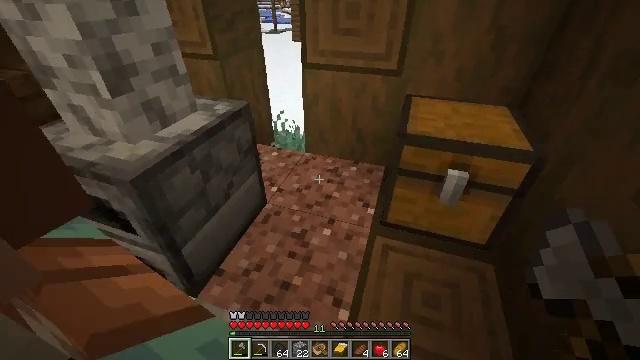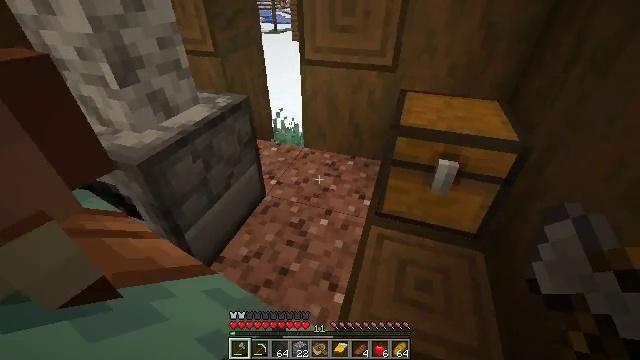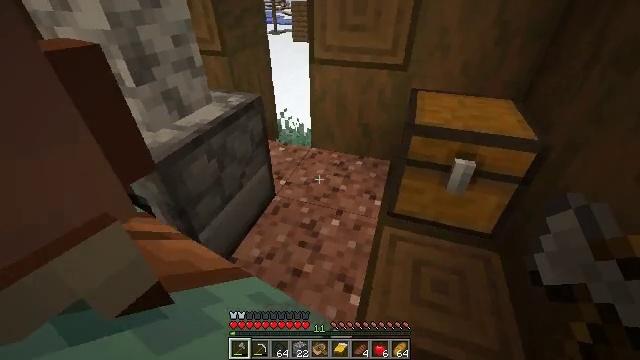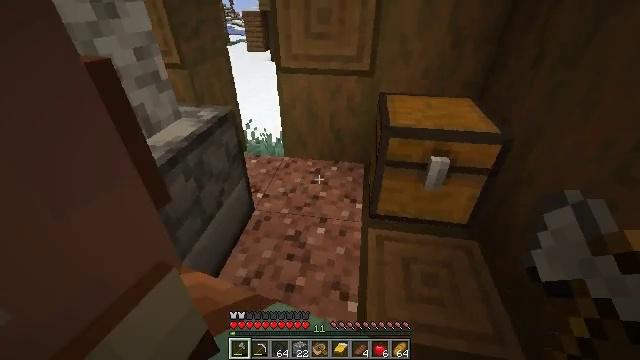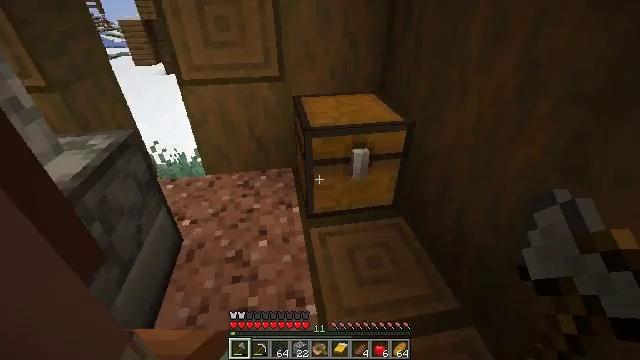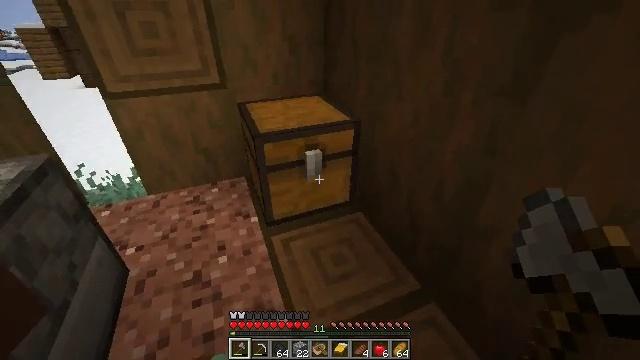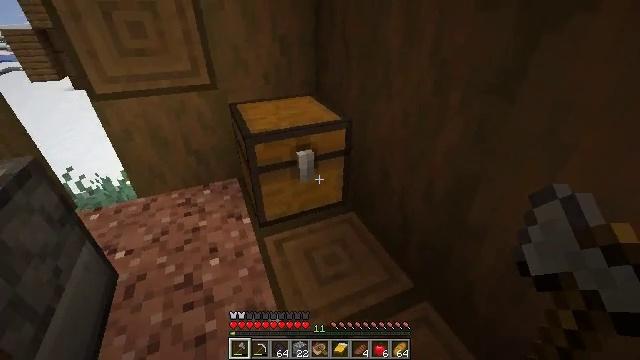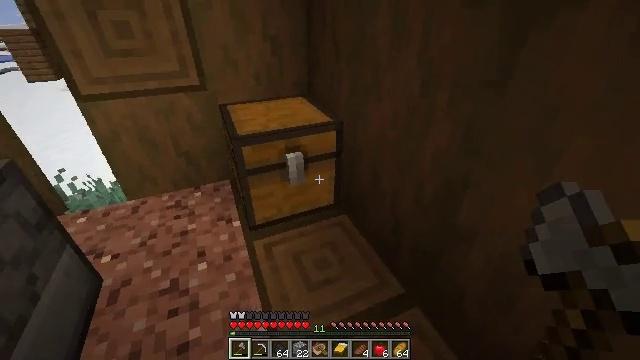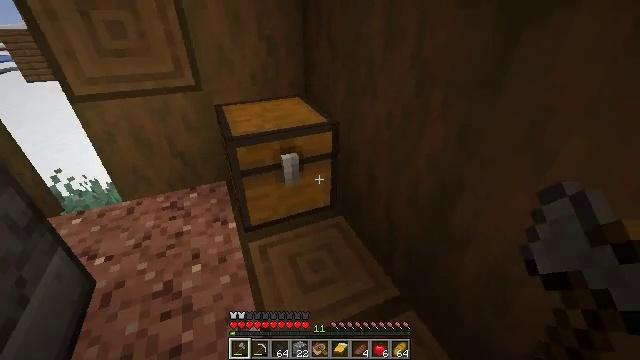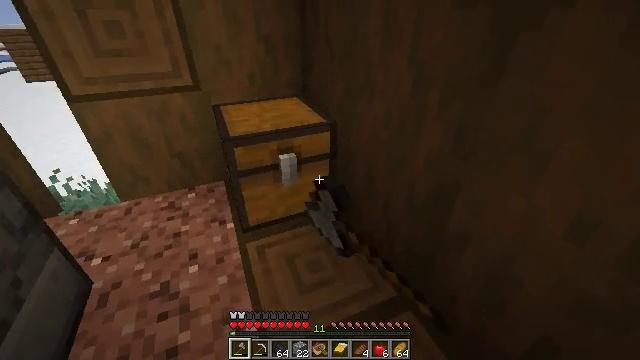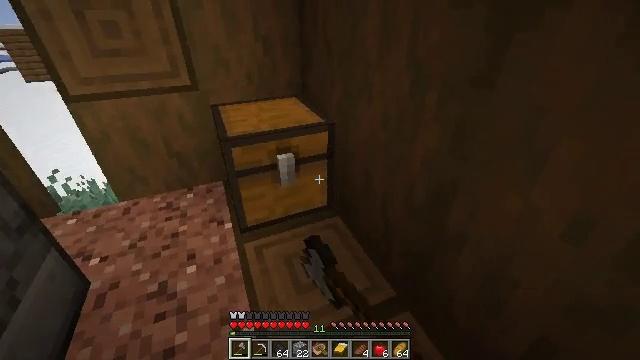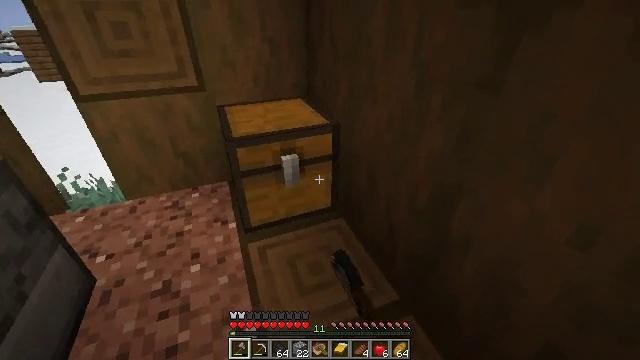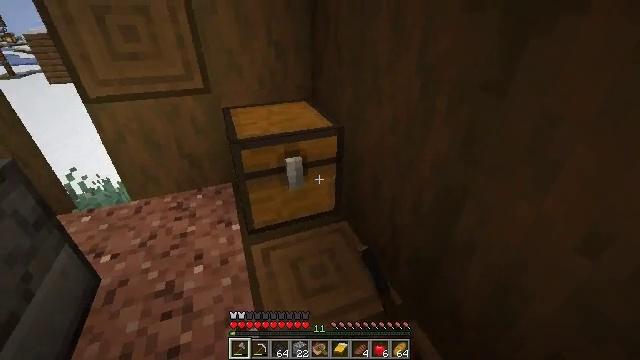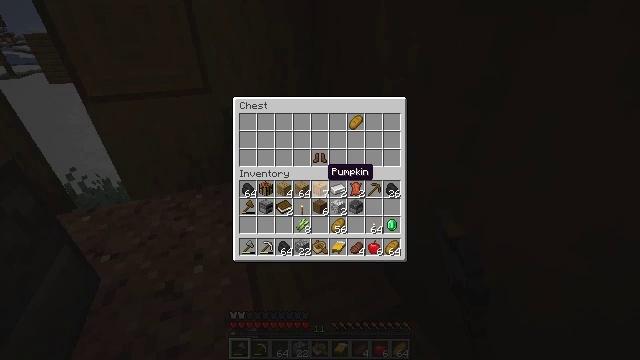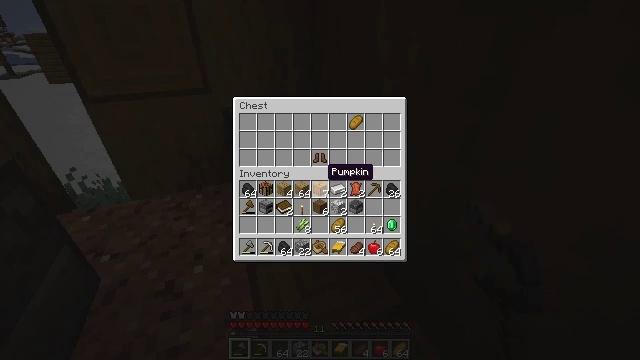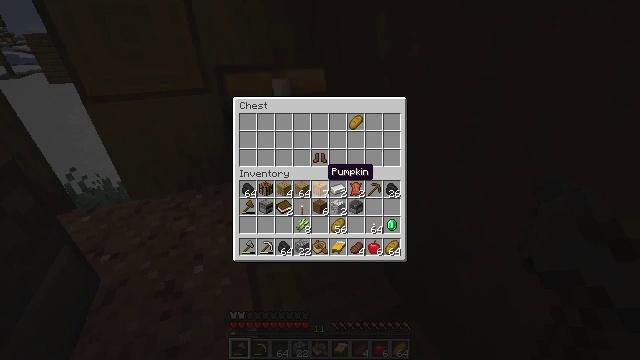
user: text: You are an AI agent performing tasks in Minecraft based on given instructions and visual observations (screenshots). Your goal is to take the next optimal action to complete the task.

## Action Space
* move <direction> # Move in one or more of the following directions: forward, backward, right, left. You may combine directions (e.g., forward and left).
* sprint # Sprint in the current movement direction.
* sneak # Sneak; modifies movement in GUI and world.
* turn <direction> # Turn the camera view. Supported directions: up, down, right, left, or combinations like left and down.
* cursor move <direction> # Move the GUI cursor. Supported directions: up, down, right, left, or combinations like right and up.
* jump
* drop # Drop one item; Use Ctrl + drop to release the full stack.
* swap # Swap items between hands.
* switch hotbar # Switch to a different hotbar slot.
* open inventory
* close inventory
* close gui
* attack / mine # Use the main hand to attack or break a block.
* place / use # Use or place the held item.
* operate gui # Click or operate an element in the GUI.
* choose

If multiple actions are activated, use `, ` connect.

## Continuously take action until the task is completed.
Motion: motion action
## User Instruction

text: Attack the lantern to recycle it.
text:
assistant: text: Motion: move left
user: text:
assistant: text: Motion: move left
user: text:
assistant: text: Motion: move left, turn right and up
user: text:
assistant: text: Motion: turn right and up
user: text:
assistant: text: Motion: turn right
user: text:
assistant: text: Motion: turn right
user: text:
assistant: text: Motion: no_op
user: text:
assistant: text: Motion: use / place
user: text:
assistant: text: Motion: use / place
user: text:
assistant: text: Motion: use / place
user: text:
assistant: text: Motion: turn left
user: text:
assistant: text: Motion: turn left
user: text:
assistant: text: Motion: open gui
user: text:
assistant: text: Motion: no_op
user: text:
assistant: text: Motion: no_op
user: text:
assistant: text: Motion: no_op
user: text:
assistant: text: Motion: no_op
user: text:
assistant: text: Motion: no_op
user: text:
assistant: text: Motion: no_op
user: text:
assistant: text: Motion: no_op
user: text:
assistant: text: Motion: no_op
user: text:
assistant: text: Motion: no_op
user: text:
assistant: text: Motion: no_op
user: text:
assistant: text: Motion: cursor move up
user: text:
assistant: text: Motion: cursor move up
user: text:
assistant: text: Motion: cursor move right and up
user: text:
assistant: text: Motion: no_op
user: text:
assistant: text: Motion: no_op
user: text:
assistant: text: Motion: no_op
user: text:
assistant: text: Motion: no_op